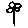
Label: flower